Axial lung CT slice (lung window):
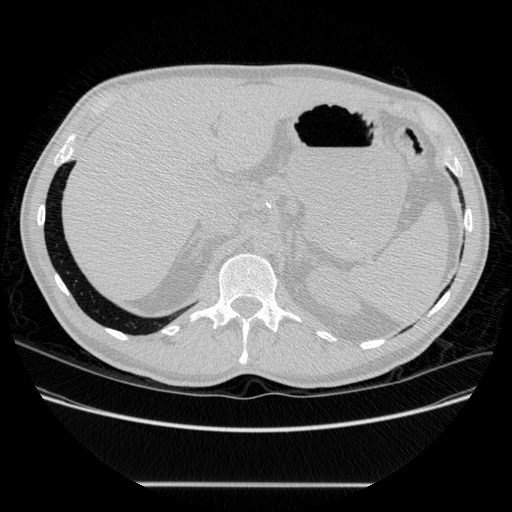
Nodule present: no